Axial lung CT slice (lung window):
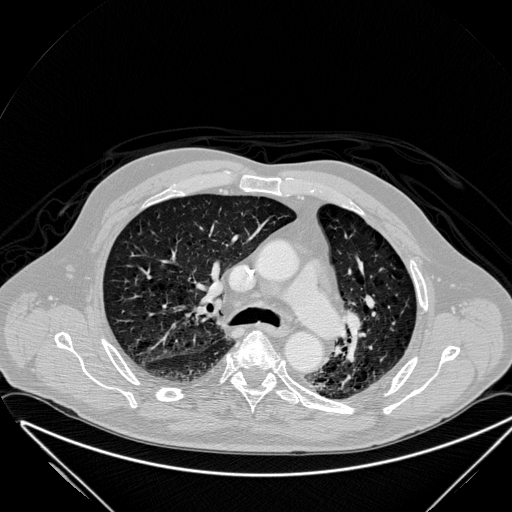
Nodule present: no